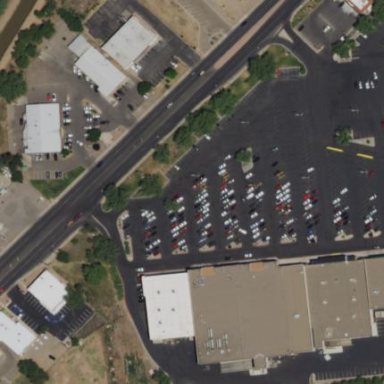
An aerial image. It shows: Retail area.